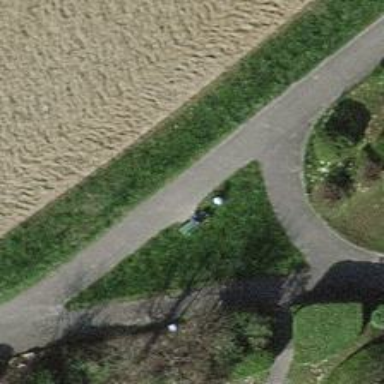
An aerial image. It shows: Bench.